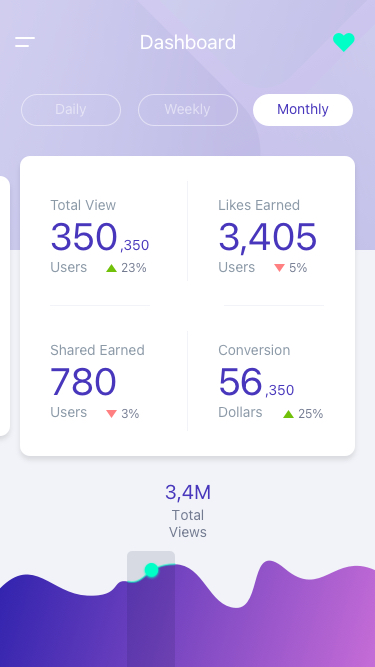
Text in this UI design:
Dashboard
JAN
FEB
MAR
APR
MAY
JUN
3,4M
Total Views
Daily
Weekly
Monthly
Total View
Users
350
,350
23%
Shared Earned
Users
780
3%
Likes Earned
Users
3,405
5%
Conversion
Dollars
56
,350
25%